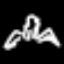
Label: frog